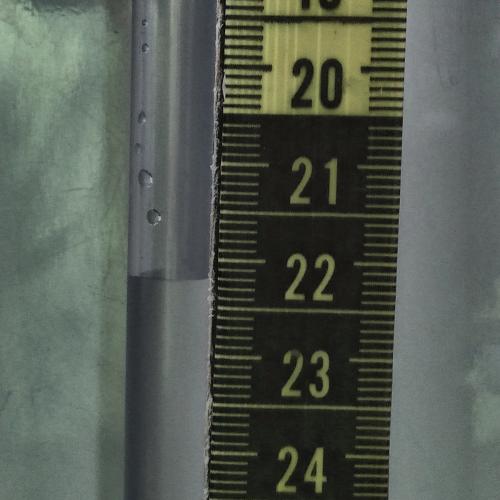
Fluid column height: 22.2 cm